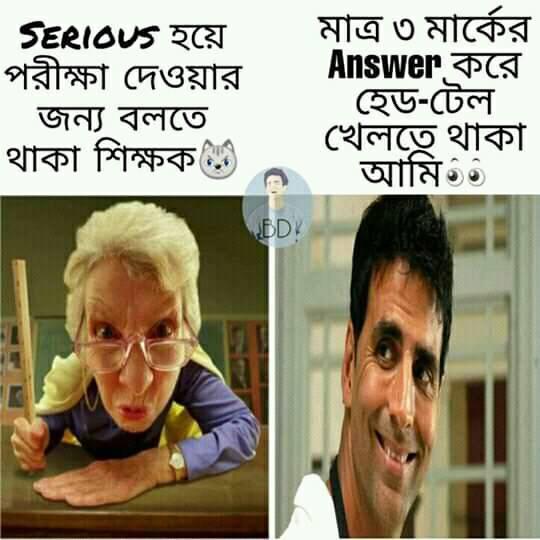
Caption: SERIOUS হয়ে পরীক্ষা দেওয়ার জন্য বলতে থাকা শিক্ষক      মাত্র ৩ মার্কের   Answer করে হেড - টেল খেলতে থাকা আমি
Label: non-hate